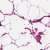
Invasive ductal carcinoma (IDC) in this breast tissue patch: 0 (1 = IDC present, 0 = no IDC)